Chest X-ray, PA view. Patient: 44 years old, sex M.
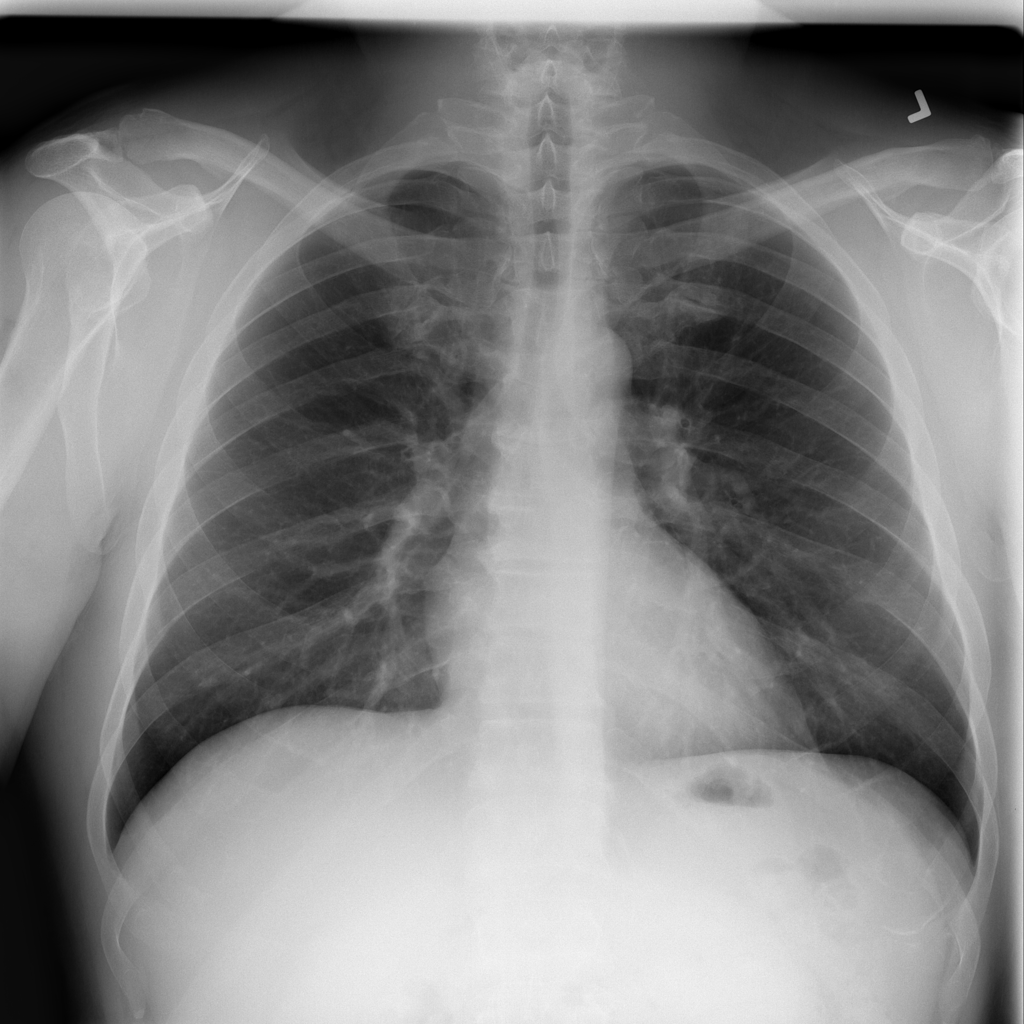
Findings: No Finding